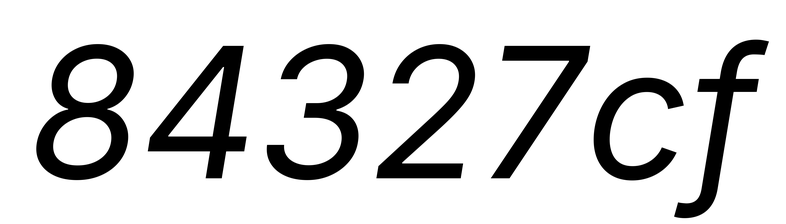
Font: Inter-Italic_Italic